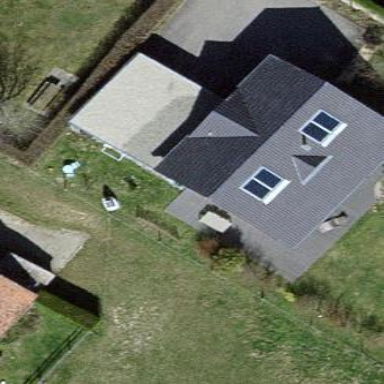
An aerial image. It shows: Simple house.